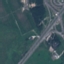
Land use / land cover class: Highway